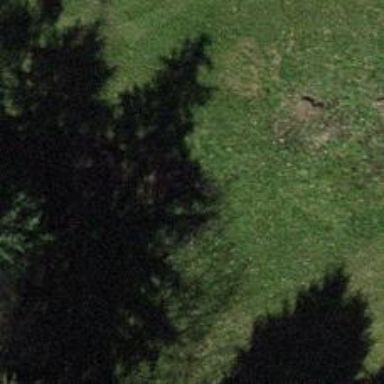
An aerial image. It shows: Needle-leaved tree in nature.